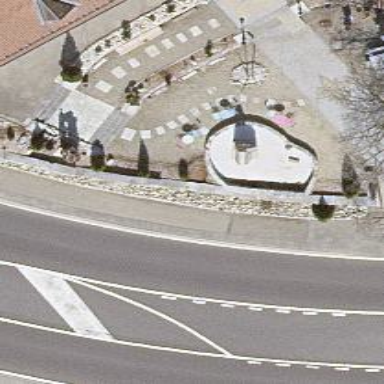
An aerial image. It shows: Beautiful fountain.